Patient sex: M
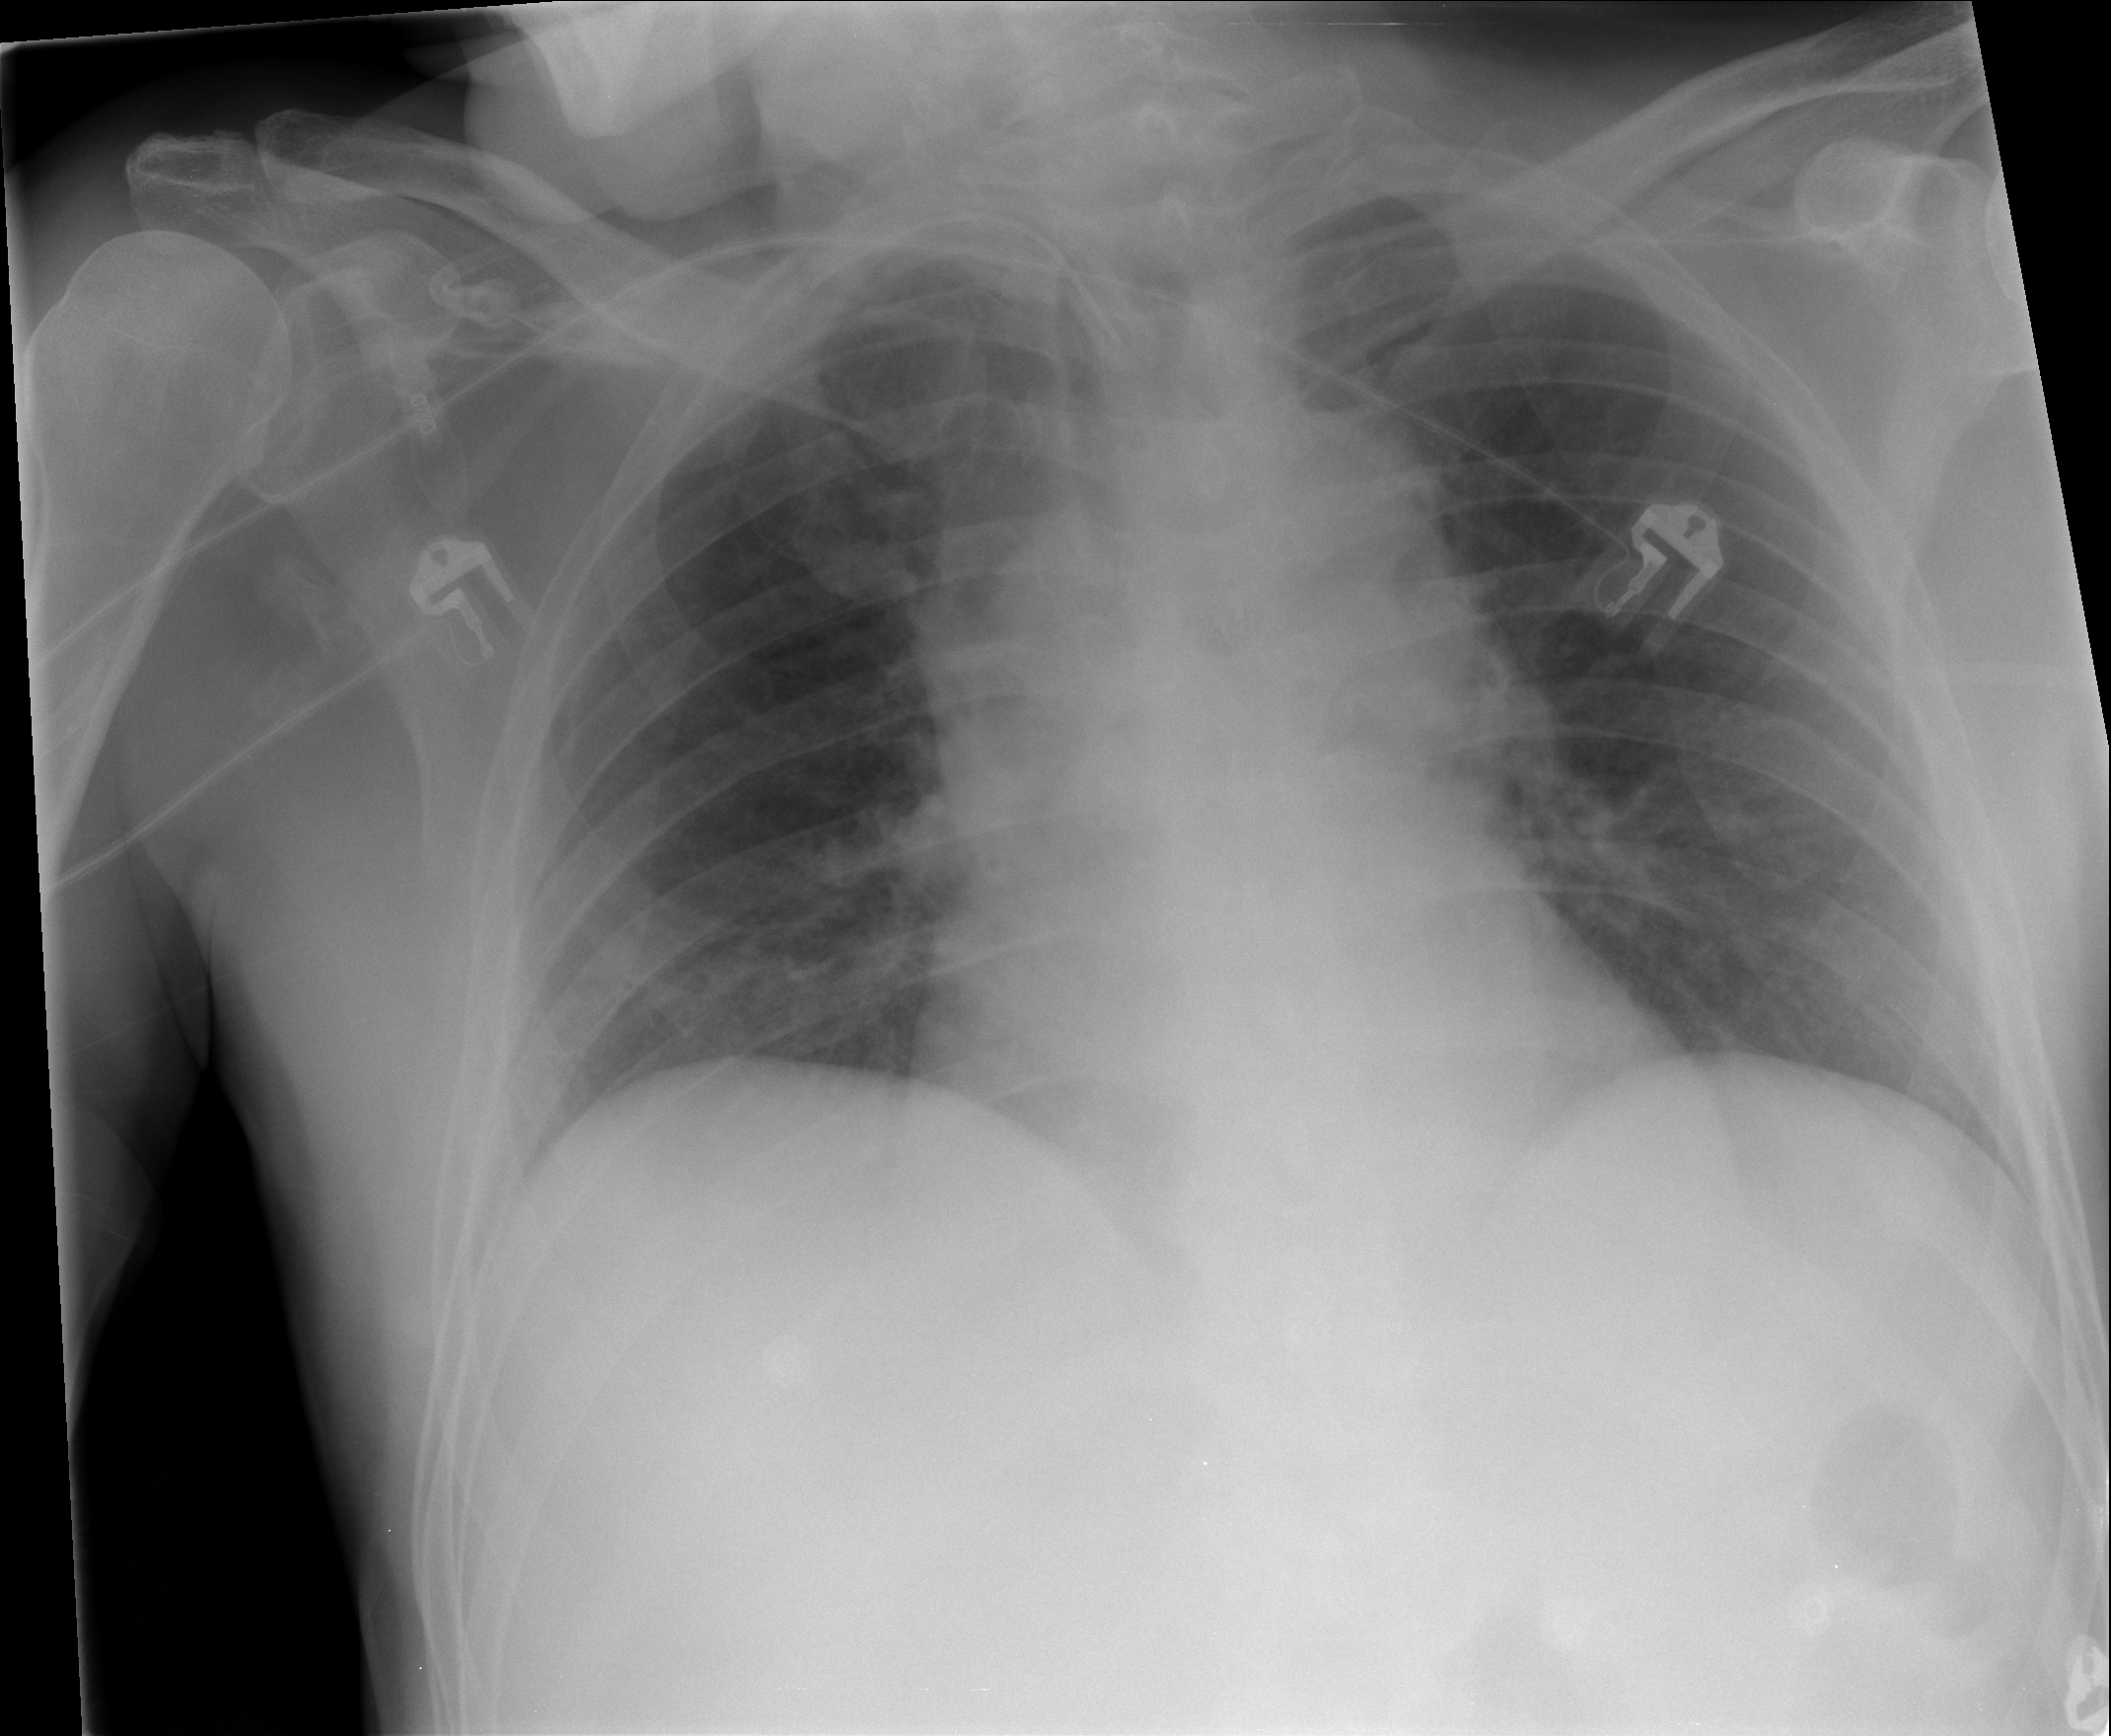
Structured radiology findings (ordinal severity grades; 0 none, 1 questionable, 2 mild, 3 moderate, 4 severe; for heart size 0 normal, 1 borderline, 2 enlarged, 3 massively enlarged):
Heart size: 0
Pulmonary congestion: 2
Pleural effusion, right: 0
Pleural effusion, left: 0
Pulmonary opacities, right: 0
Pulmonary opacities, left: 0
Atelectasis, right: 0
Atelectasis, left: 0